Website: apple
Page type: account-selection
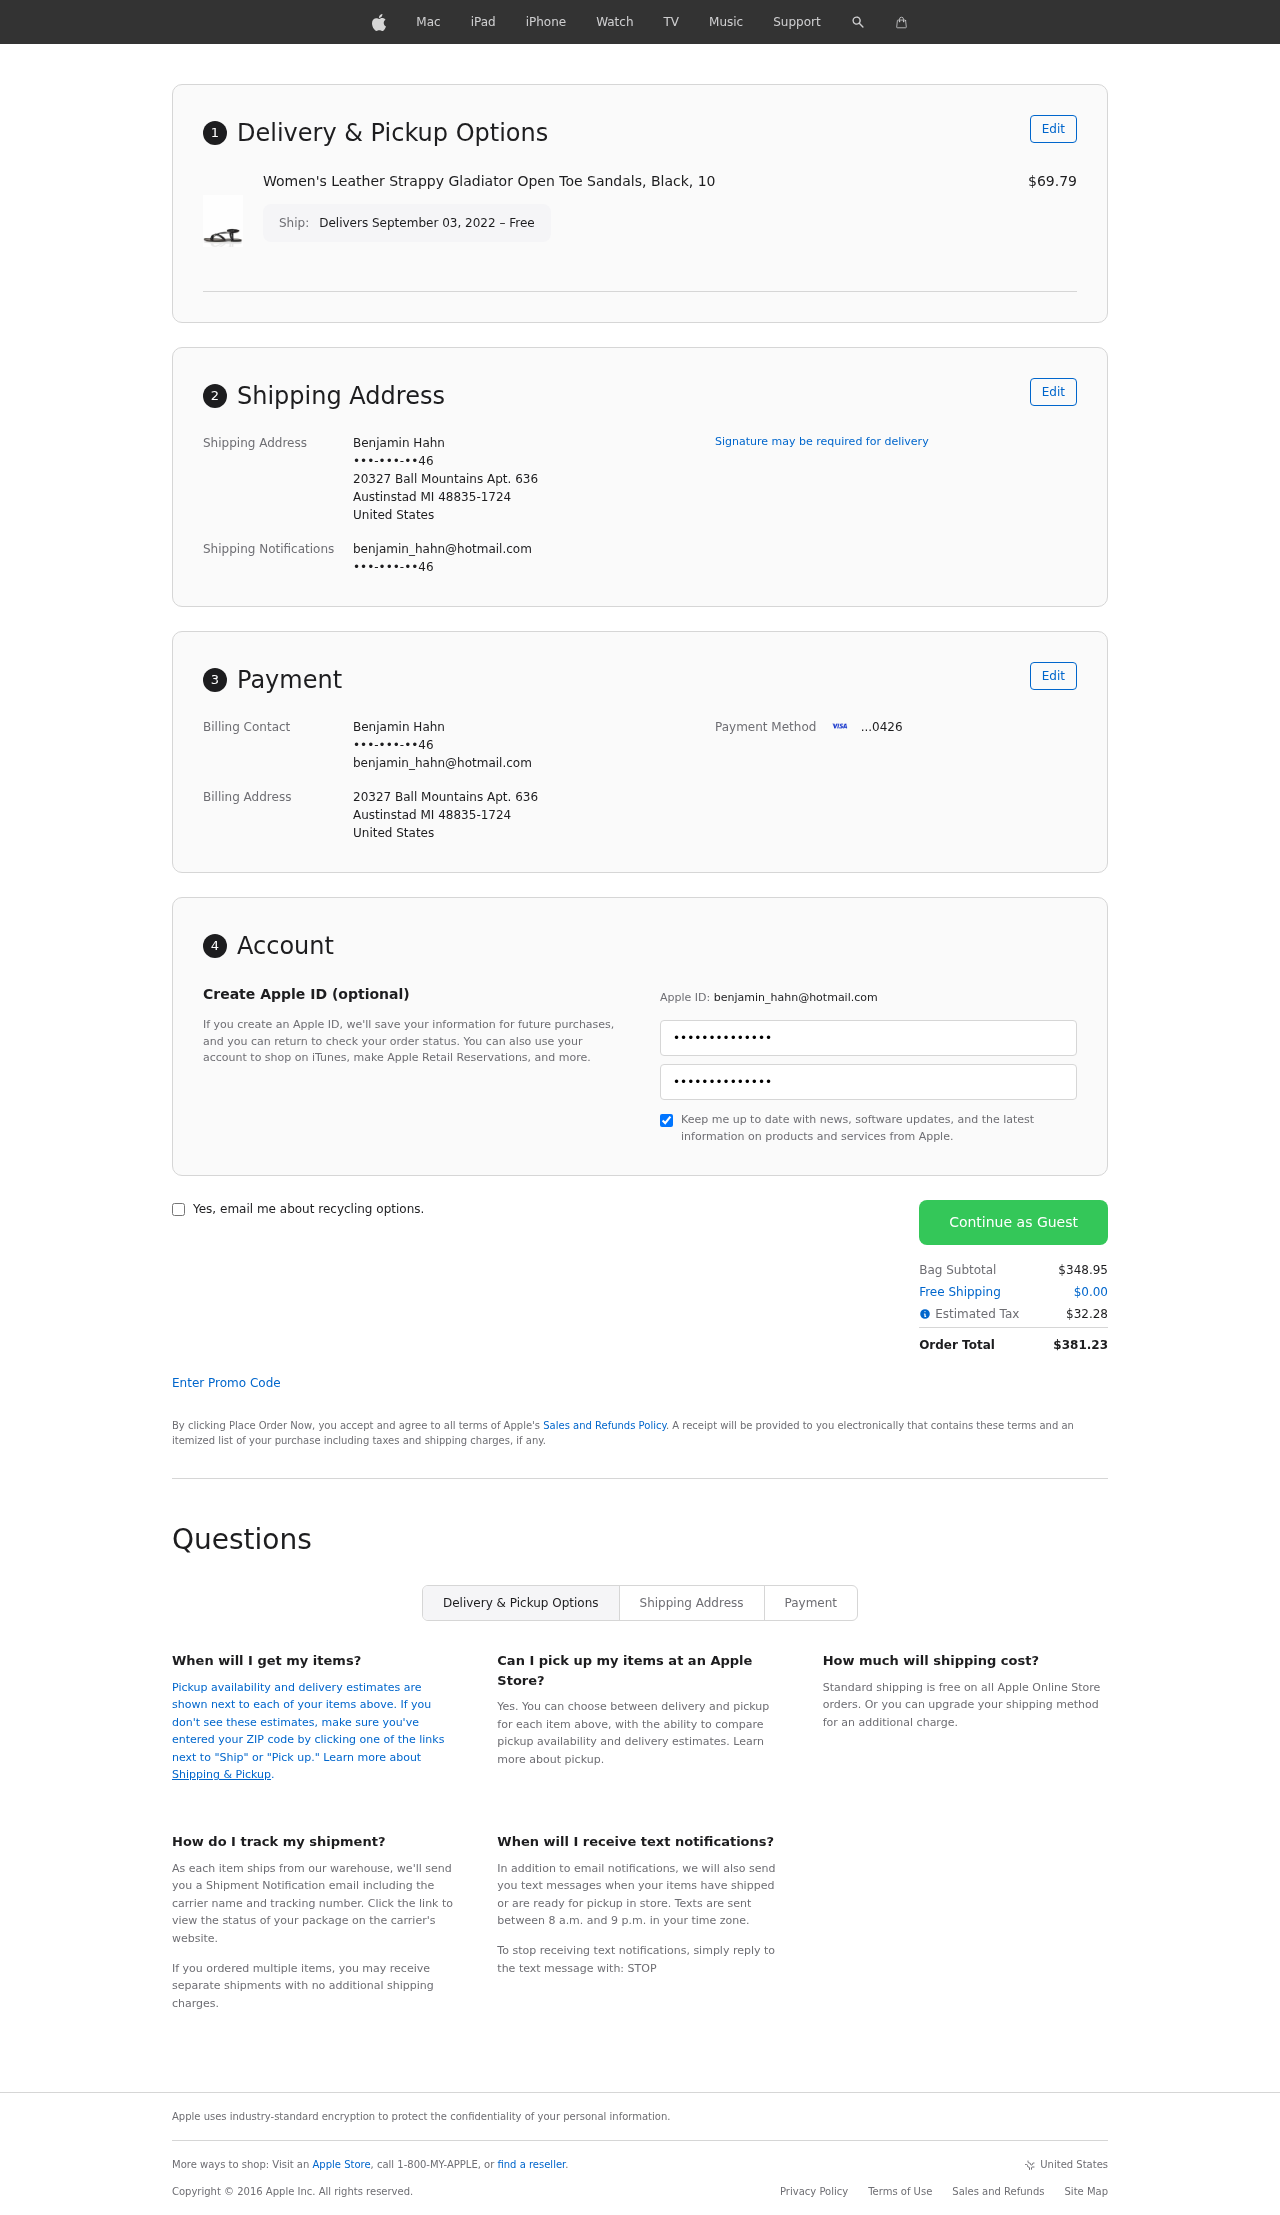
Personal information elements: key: PII_CARD_LAST4
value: ...0426
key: PII_CITY
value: Austinstad
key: PII_COUNTRY
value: United States
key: PII_EMAIL
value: benjamin_hahn@hotmail.com
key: PII_FULLNAME
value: Benjamin Hahn
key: PII_PHONE
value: •••-•••-••46
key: PII_POSTCODE_FULL
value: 48835-1724
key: PII_POSTCODE_FULL
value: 48835
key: PII_STATE_ABBR
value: MI
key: PII_STREET
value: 20327 Ball Mountains Apt. 636
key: PII_PHONE2
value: •••-•••-••46
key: PII_FIRSTNAME
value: Benjamin
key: PII_LASTNAME
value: Hahn
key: PII_FULLNAME2
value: Benjamin Hahn
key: PII_FULLNAME3
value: Benjamin Hahn
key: PII_FIRSTNAME2
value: Benjamin
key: PII_FIRSTNAME3
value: Benjamin
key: PII_LASTNAME2
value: Hahn
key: PII_LASTNAME3
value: Hahn
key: PII_FIRSTNAME_DERIVED
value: Benjamin
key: PII_LASTNAME_DERIVED
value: Hahn
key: PII_FULLNAME_DERIVED
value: Benjamin Hahn
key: PII_NAME_FULL_DERIVED
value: Benjamin Hahn
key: PII_PHONE3
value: •••-•••-••46
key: PII_EMAIL2
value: benjamin_hahn@hotmail.com
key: PII_EMAIL3
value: benjamin_hahn@hotmail.com
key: PII_STREET2
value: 20327 Ball Mountains Apt. 636
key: PII_POSTCODE
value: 48835
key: PII_POSTCODE_EXT
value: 1724
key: PII_POSTCODE_NUMERIC
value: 48835
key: PII_POSTCODE_EXT_NUMERIC
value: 1724
Product elements: key: PRODUCT1_NAME
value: Women's Leather Strappy Gladiator Open Toe Sandals, Black, 10
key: PRODUCT1_PRICE
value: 69.79
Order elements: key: ORDER_DELIVERY_DATE
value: Delivers September 03, 2022 – Free
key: ORDER_SUBTOTAL
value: $348.95
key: ORDER_SHIPPING_COST
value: $0.00
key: ORDER_TAX
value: $32.28
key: ORDER_TOTAL
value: $381.23